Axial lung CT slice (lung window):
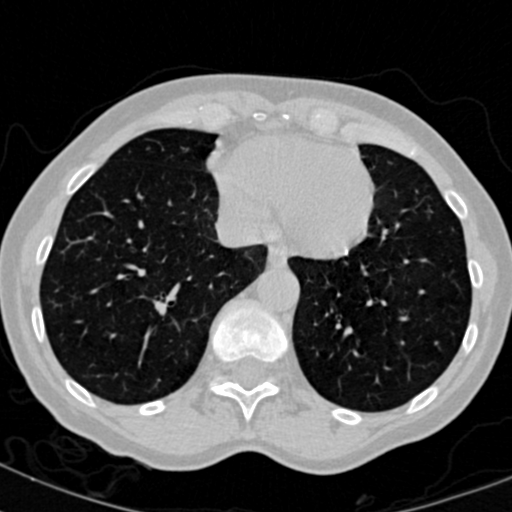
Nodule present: no